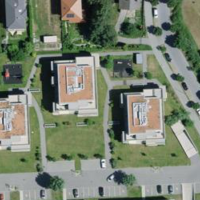
EUNIS habitat code: 55
Species observed at this site:
Euonymus europaeus